Question: I have a <URL>, from which I want to obtain percent treated from the dataset // where % treated = Treated / Total visits
eg. % treated Acute Maxillary Sinusitis = 93470/93470 = 100%
'''
dput(droplevels(head(magma)))
structure(list(DIAG_CODE_1 = structure(c(1L, 1L, 2L, 2L, 2L,
2L), .Label = c("4610 SINUSITIS MAXILLARY ACUT", "4619 SINUSITIS ACUTE UNSP"
), class = "factor"), GENDER = structure(c(1L, 1L, 1L, 1L, 1L,
1L), .Label = "FEMALE", class = "factor"), AGE = structure(c(1L,
1L, 1L, 1L, 1L, 1L), .Label = "0-2", class = "factor"), Mention_DRGU = c(5460L,
5460L, 17790L, 17790L, 9400L, 9400L), treatment_status = structure(c(1L,
2L, 1L, 2L, 1L, 2L), .Label = c("Total visits", "Treated"), class = "factor"),
diag_class_1 = structure(c(1L, 1L, 1L, 1L, 1L, 1L), .Label = "Acute sinusitis", class = "factor"),
year = c(2007L, 2007L, 2007L, 2007L, 2008L, 2008L)), .Names = c("DIAG_CODE_1",
"GENDER", "AGE", "Mention_DRGU", "treatment_status", "diag_class_1",
"year"), row.names = c(1285L, 1286L, 1407L, 1410L, 1408L, 1411L
), class = "data.frame")
'''
However with 432 rows, it's possible I could calculate that all manually but that would be incredibly time consuming. Isn't that what computers are for :p. If you guys could help me find ways to automate tasks within R that would be greatly appreciated.
Is there a way that R could create a resulting dataframe that would tell me the DIAG_CODE_1, GENDER, AGE, % treated, and the year? I've created (in Excel) what I want the <URL> to look like so you guys can see what I mean.

I will be doing this sort of calculation for other respiratory diseases, so I'm looking to learn now that way I can make my life easier in the long run.
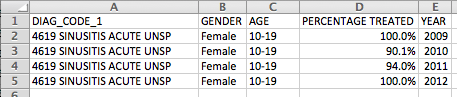
Answer: You could use 'dplyr'
'''
library(dplyr)
library(tidyr)
magma %>%
spread(treatment_status, Mention_DRGU) %>%
mutate(PercentageTreated=100*(Treated/'Total visits')) %>%
select(-diag_class_1, -'Total visits', -Treated)
# DIAG_CODE_1 GENDER AGE year PercentageTreated
#1 4610 SINUSITIS MAXILLARY ACUT FEMALE 0-2 2007 100
#2 4619 SINUSITIS ACUTE UNSP FEMALE 0-2 2007 100
#3 4619 SINUSITIS ACUTE UNSP FEMALE 0-2 2008 100
'''